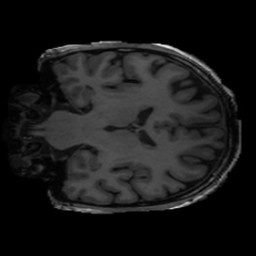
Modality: T1w
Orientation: coronal
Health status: ill
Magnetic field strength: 3 T